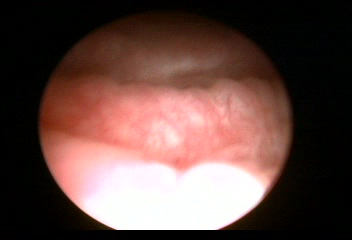
Modality: WLC
Class: Normal mucosa
Bladder cancer association: No